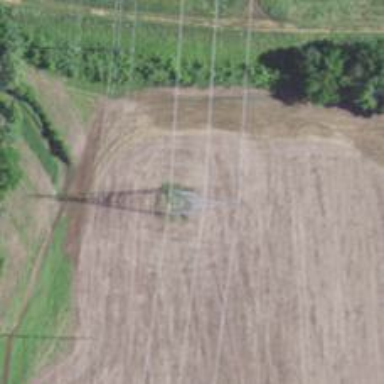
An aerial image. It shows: Power tower.